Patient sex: M
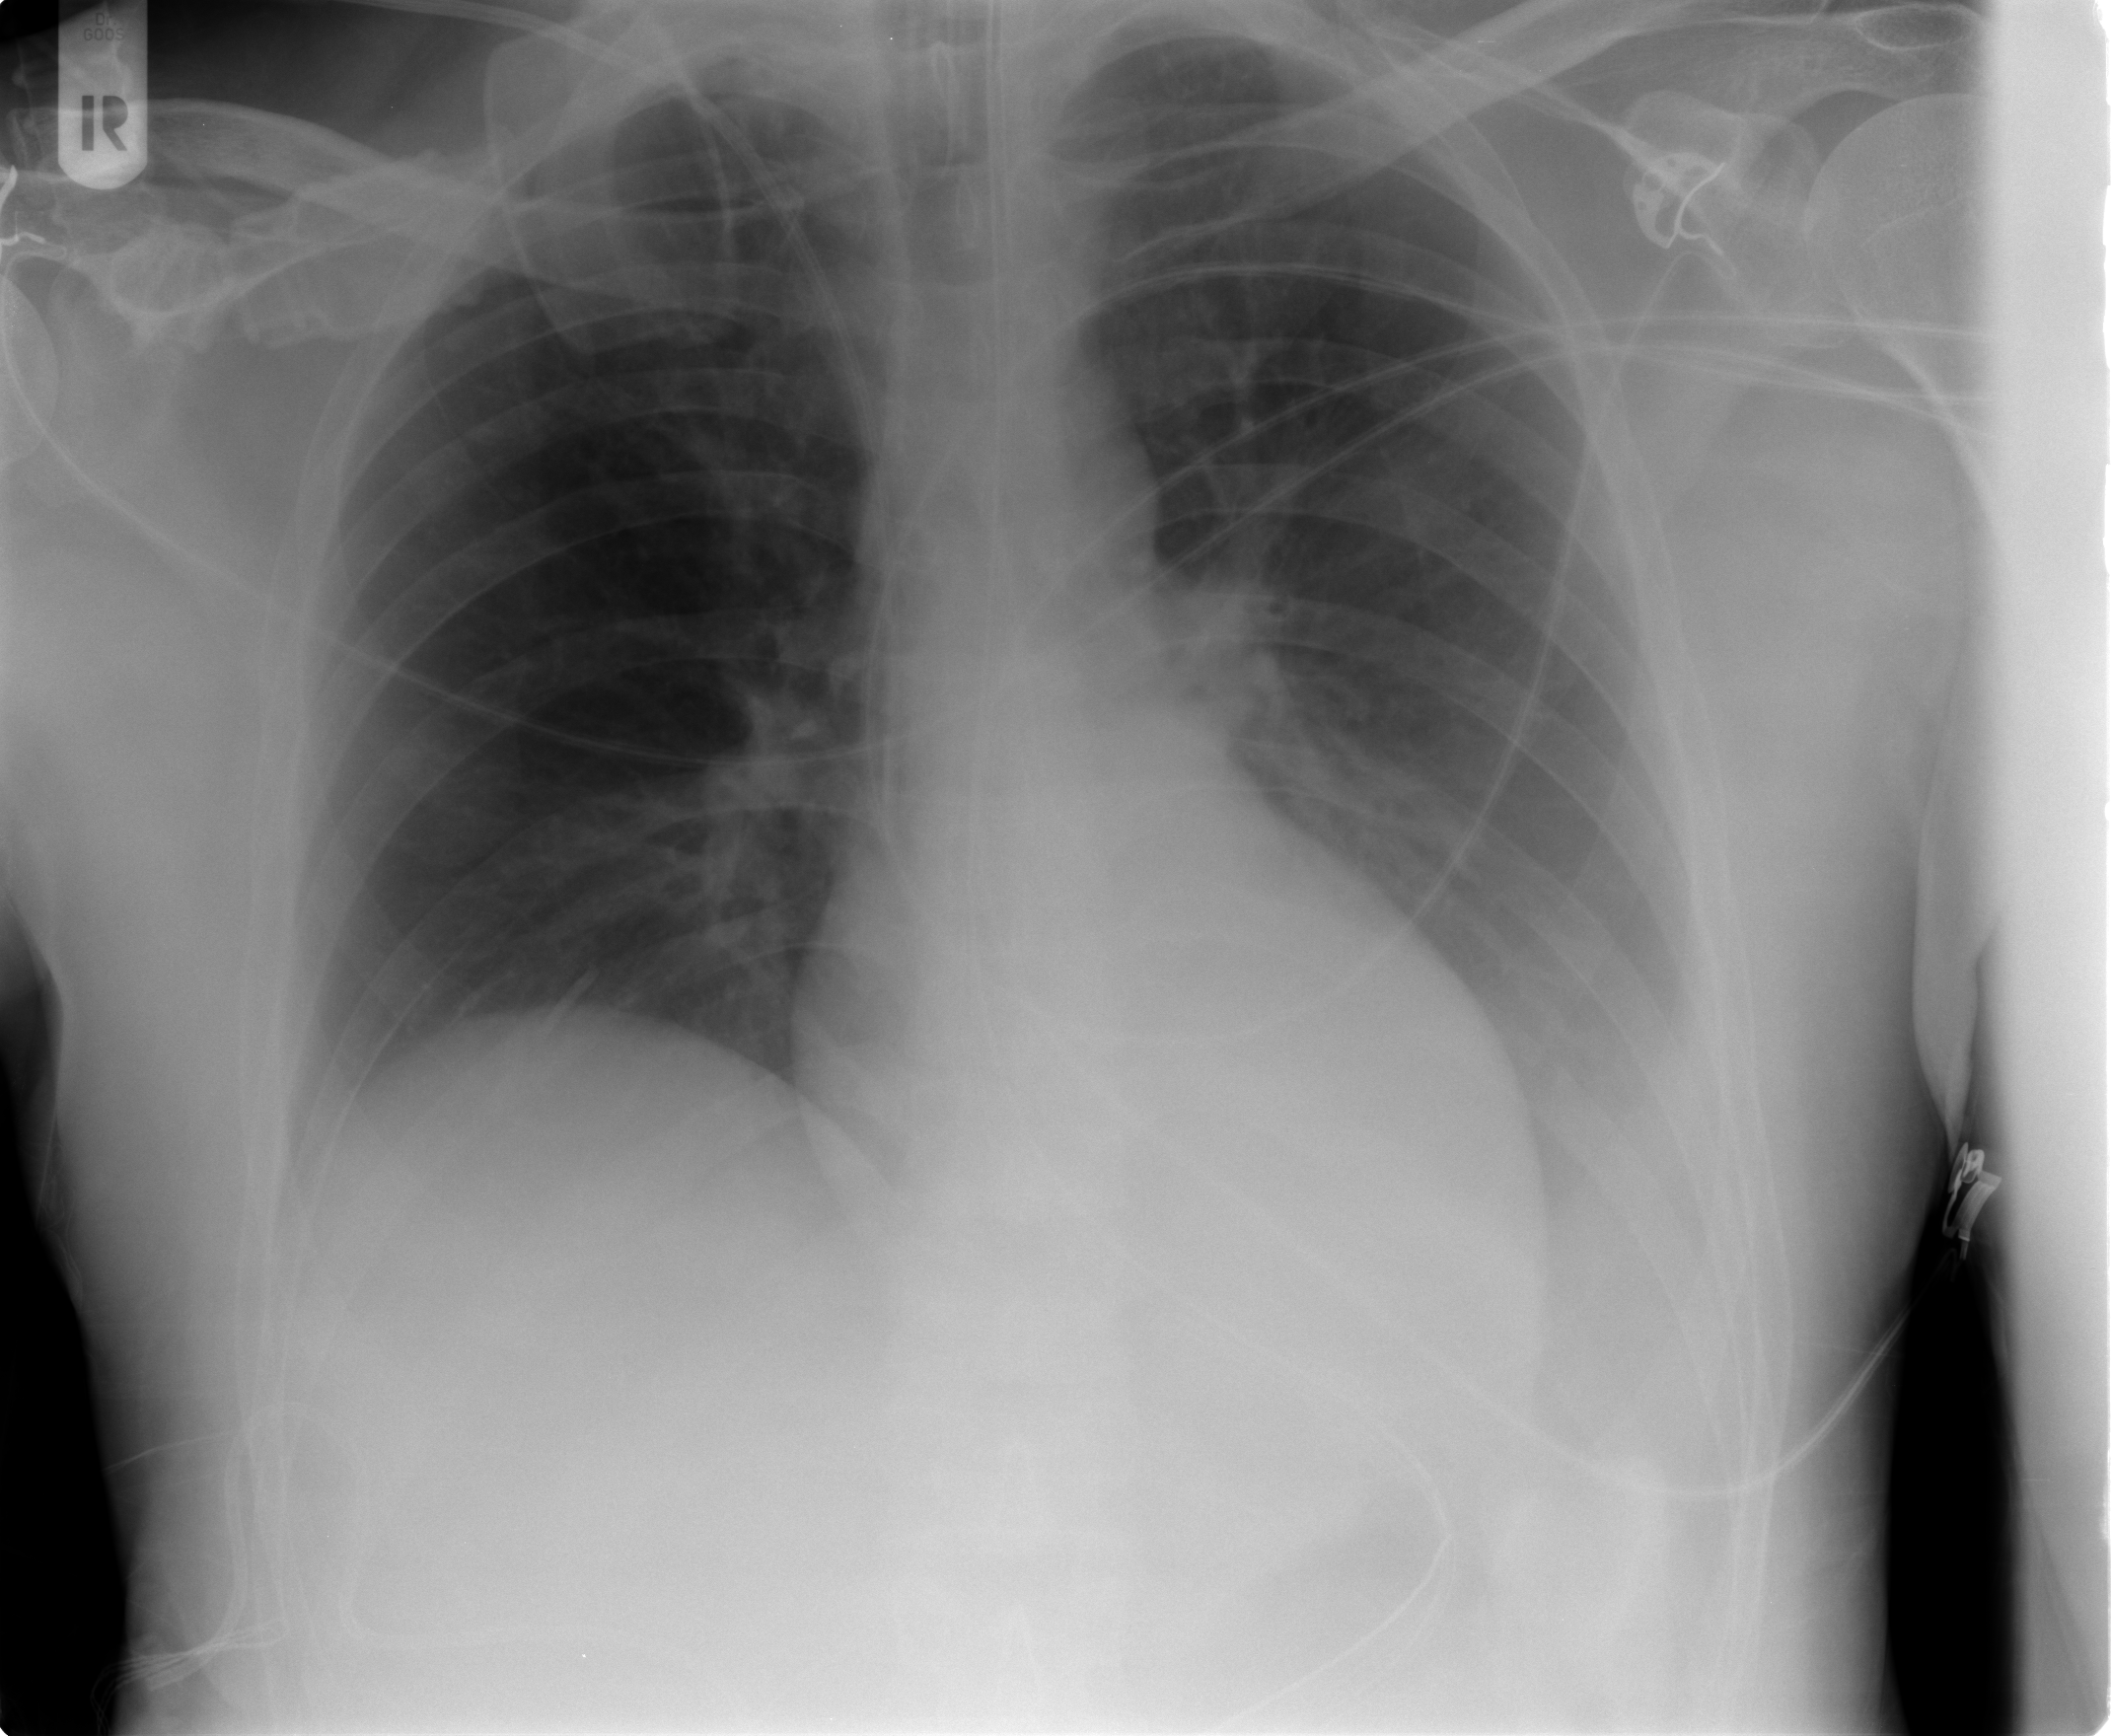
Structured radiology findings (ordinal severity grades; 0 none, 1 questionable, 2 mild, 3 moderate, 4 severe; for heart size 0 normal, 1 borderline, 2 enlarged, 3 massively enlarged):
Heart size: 0
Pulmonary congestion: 0
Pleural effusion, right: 0
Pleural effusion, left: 2
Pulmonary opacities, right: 0
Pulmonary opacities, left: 0
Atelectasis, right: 0
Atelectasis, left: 0